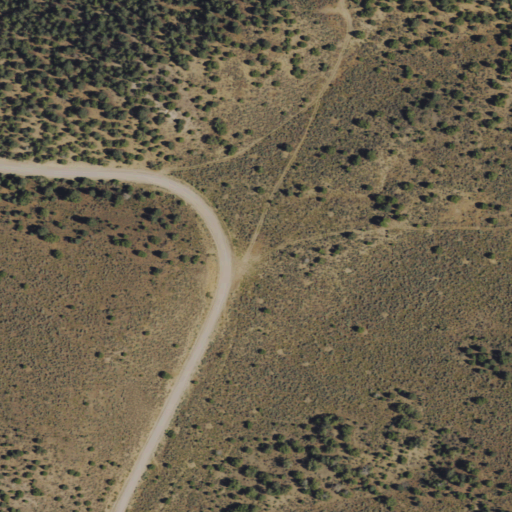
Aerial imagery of gap in Nevada named Hobson Pass containing shrub and evergreen forest